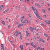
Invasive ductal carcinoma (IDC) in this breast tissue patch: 1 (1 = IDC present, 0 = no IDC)